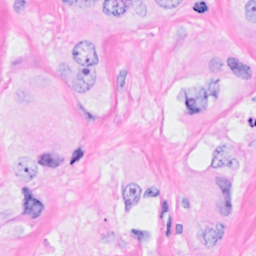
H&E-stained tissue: Breast